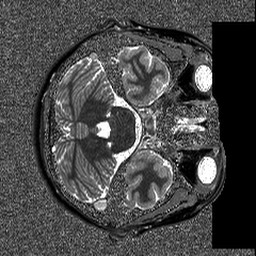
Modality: T1map
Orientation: axial
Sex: female